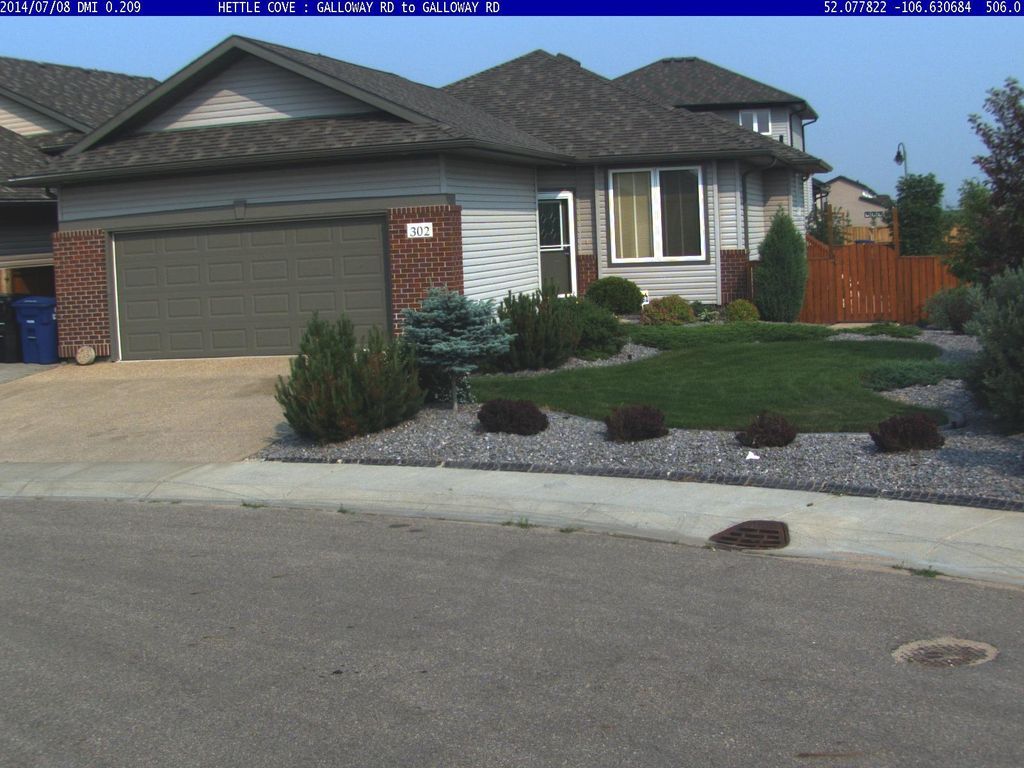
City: saskatoon